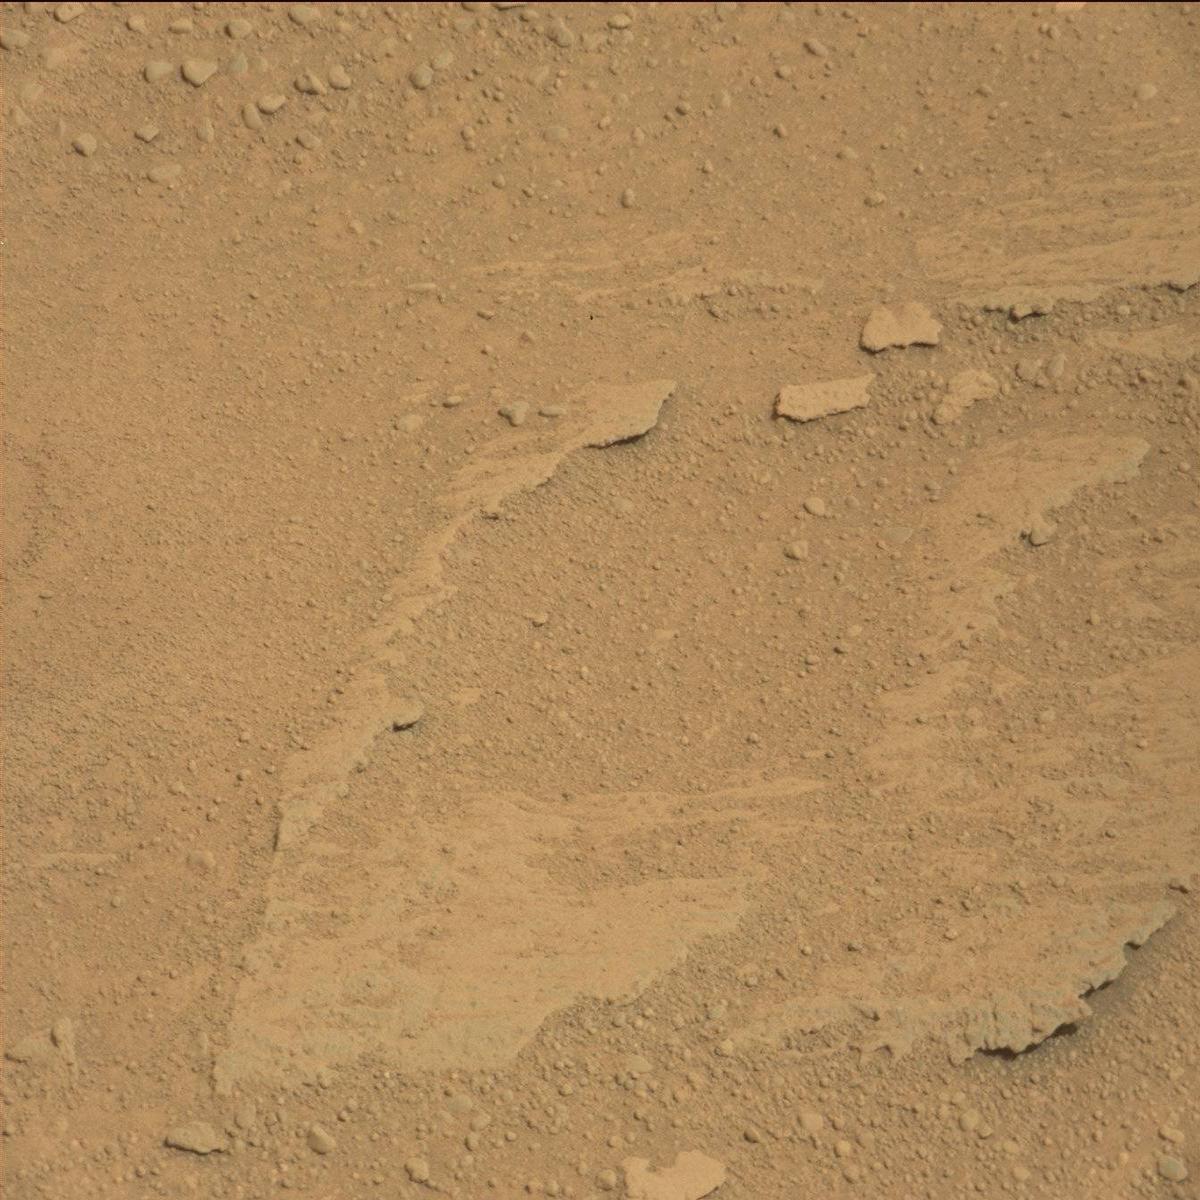
Terrain classes present: Bedrock, Sand / Soil